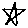
Label: star